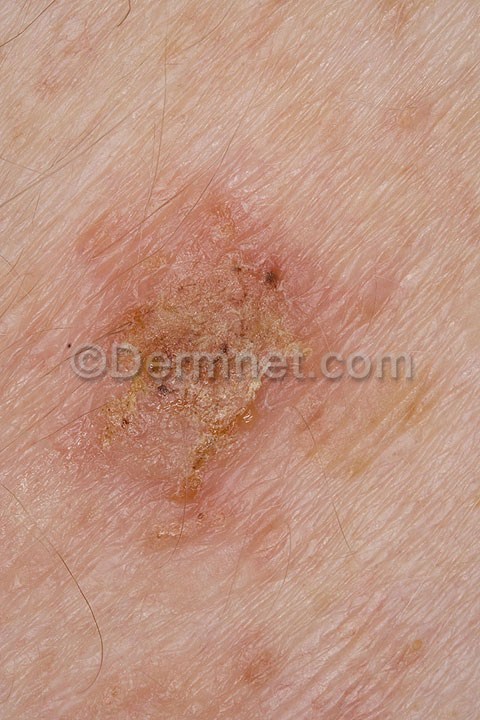
Disease: Seborrheic Keratoses and other Benign Tumors